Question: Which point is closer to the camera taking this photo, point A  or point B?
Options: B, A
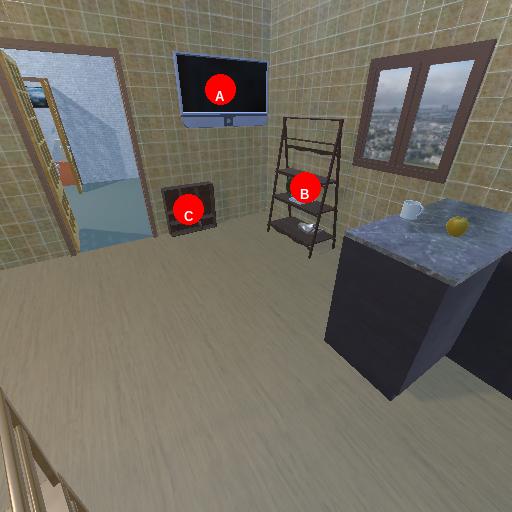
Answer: B